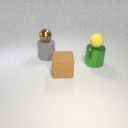
large green metal cylinder in front of large gray rubber cylinder